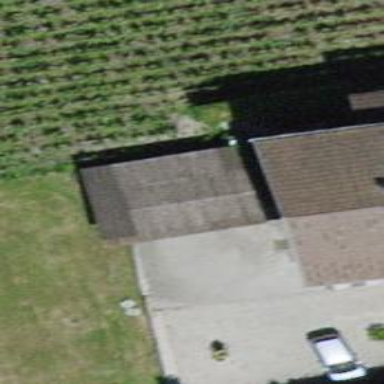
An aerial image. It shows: Shed building.